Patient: sex M, age 50
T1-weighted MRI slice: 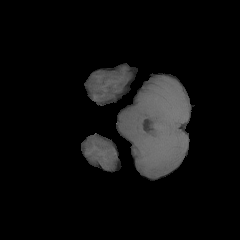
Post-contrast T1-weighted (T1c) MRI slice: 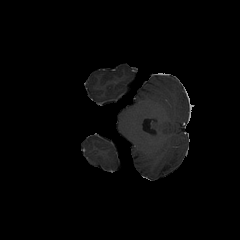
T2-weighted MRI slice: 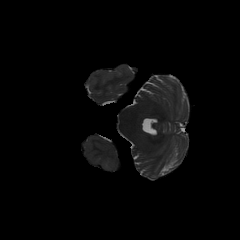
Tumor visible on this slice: no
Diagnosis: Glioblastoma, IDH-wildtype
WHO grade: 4